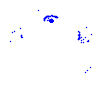
Particle: electron